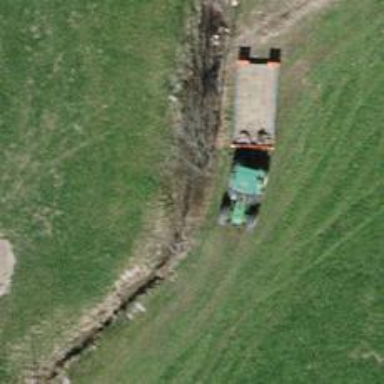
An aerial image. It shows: Ditch barrier.